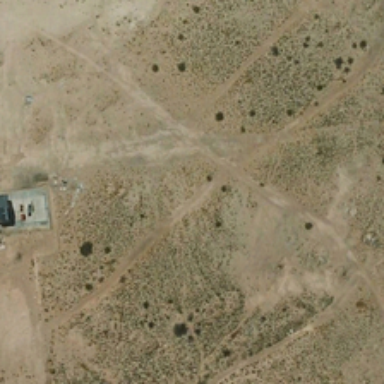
Some sparse plants are in a piece of bareland .